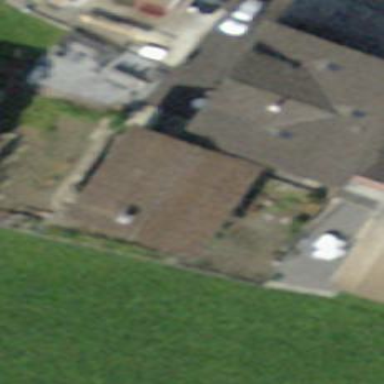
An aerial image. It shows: Garage building.